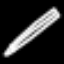
Label: pencil